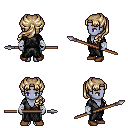
a pixel art fantasy rpg character, female body template, dark elf, purple skin, gray robe, teal pants, white blonde princess hairstyle, white cloth bandages, brown shoes, spear, four views (front, back, left, right), 2x2 character sprite sheet, small pixel art, hard edges, no anti-aliasing